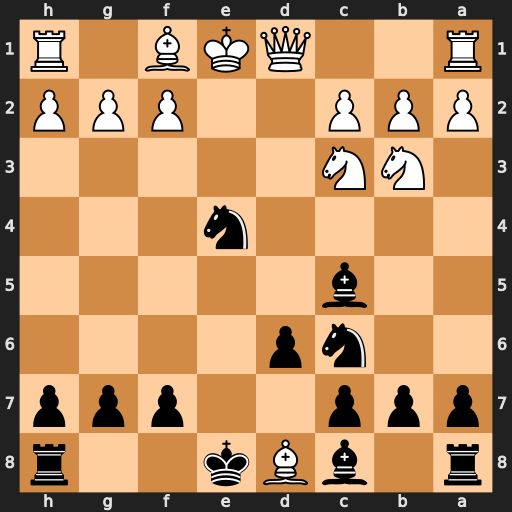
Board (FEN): r1bBk2r/ppp2ppp/2np4/2b5/4n3/1NN5/PPP2PPP/R2QKB1R
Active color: b
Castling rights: KQkq
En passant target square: -
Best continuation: Bxf2+ Ke2 Bg4+ Kd3 Ne5+ Kxe4 f5+ Kd5 Rxd8